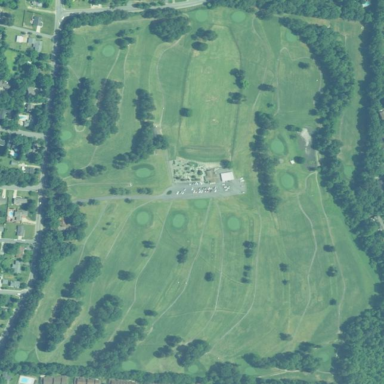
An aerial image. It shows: Golf course.